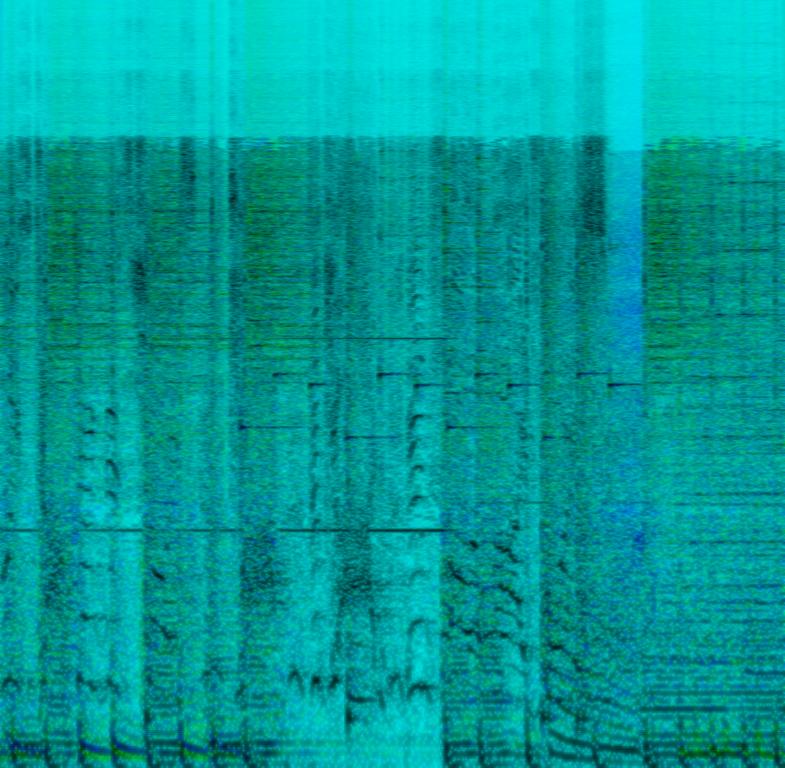
Someone is playing a loud acoustic drums full of kick and low tom hits sounding wild and psychedelic along with sliding e-guitars building up tension before breaking into the next part of the song with a lot of crash hits and the guitars strumming distorted chords: The e-bass is playing along one note to create tension before breaking into a bassline that gives the song more power. The instruments are panned to the left and right side of the speakers. The female voice is singing loud and in the mid-range. This song may be playing at a festival where everybody is dancing.